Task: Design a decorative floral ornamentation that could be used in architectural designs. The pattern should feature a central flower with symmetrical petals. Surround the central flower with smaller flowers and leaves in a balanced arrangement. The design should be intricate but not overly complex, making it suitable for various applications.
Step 1634:
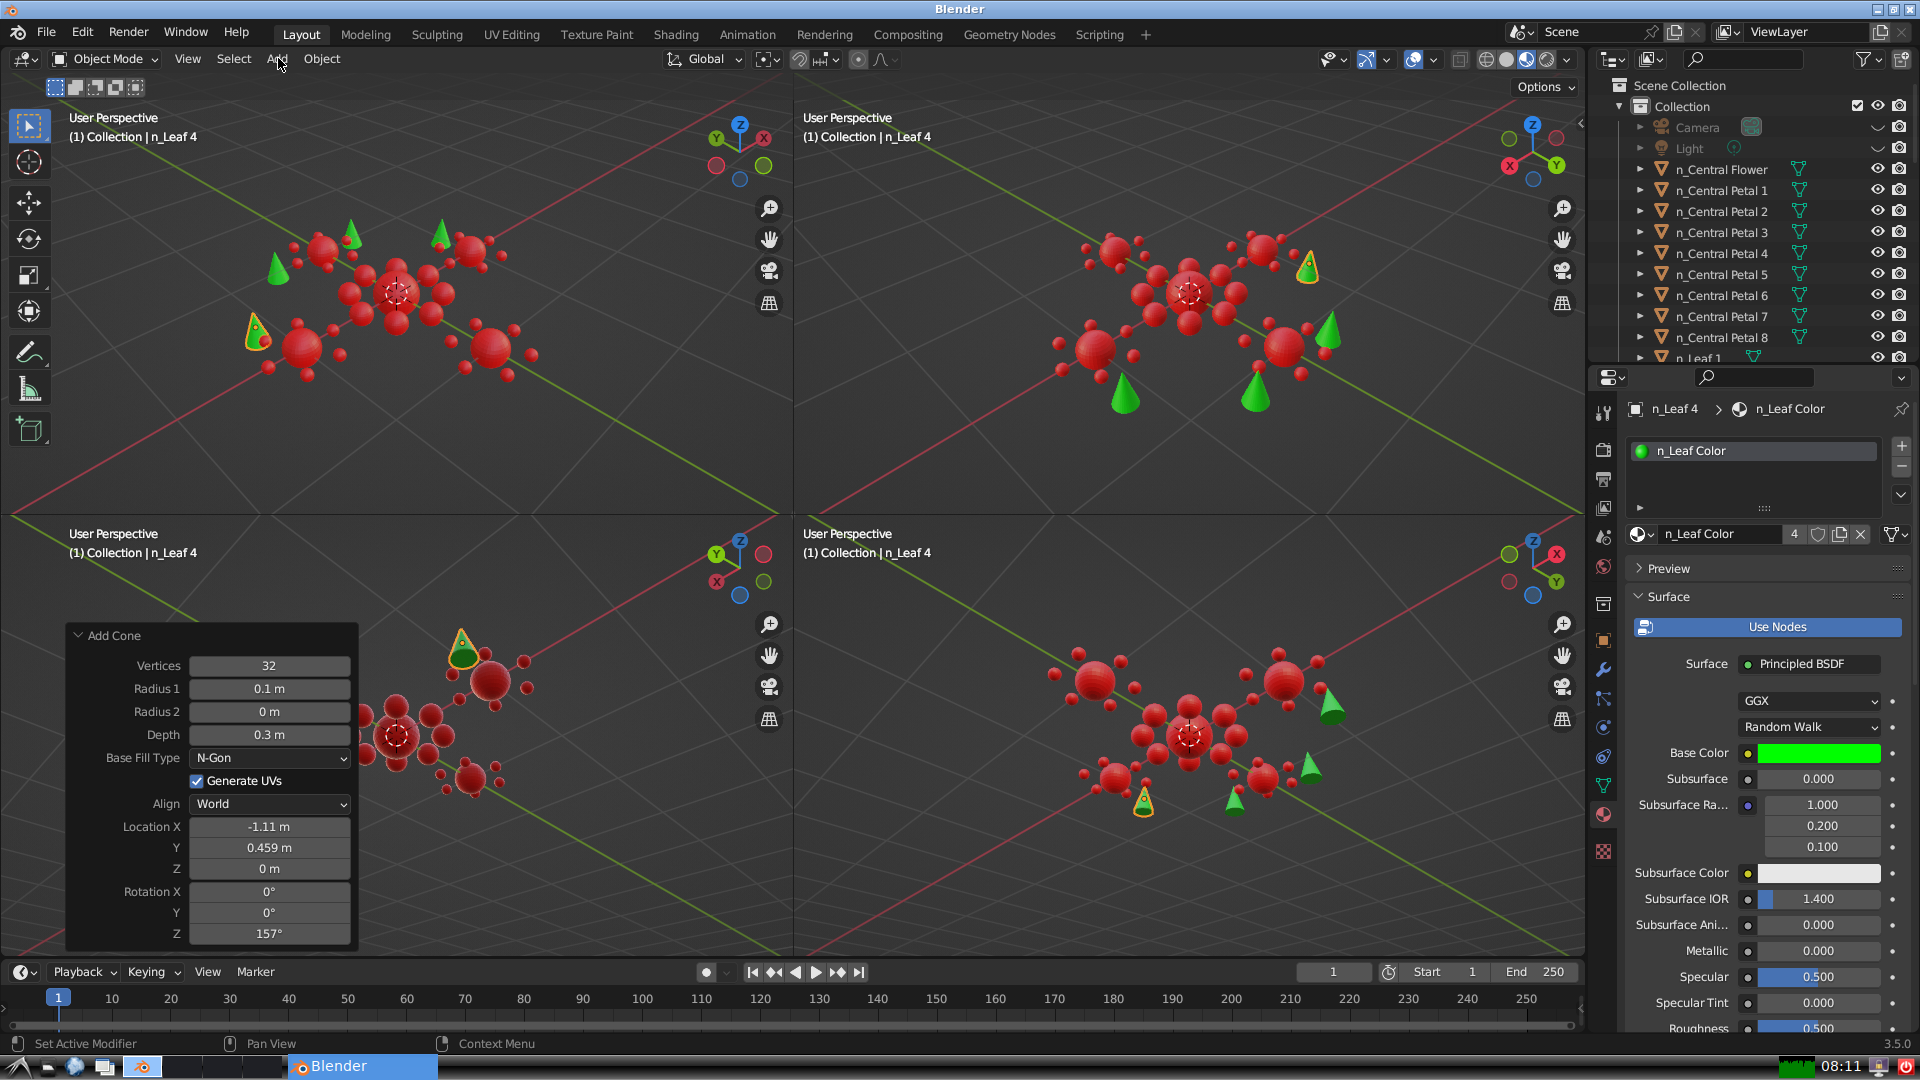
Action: click: no